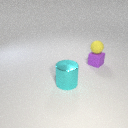
small purple rubber cube below small yellow rubber sphere